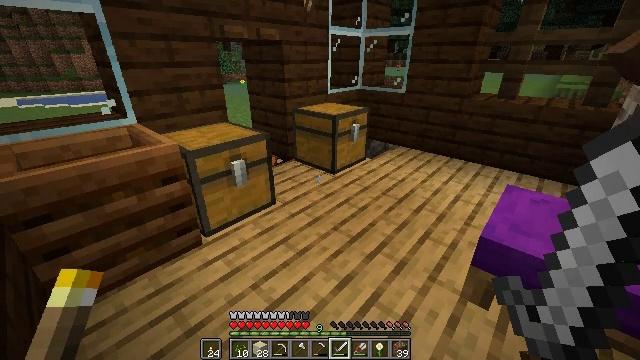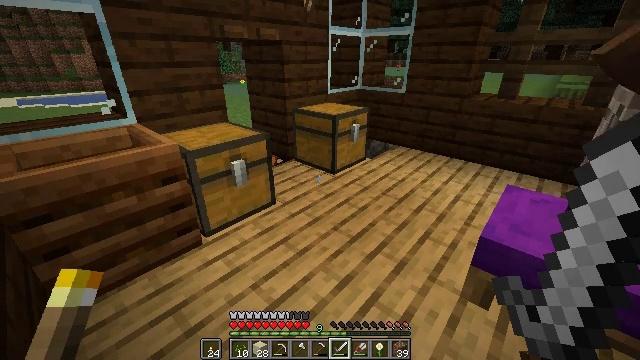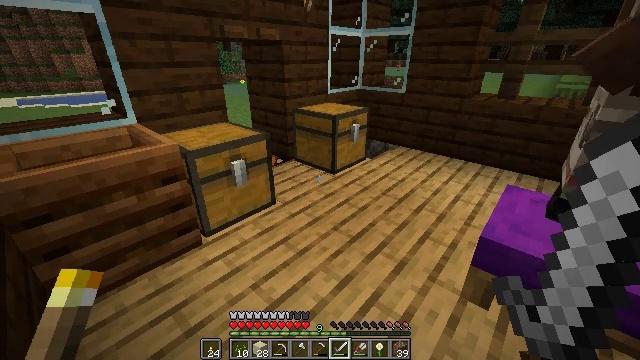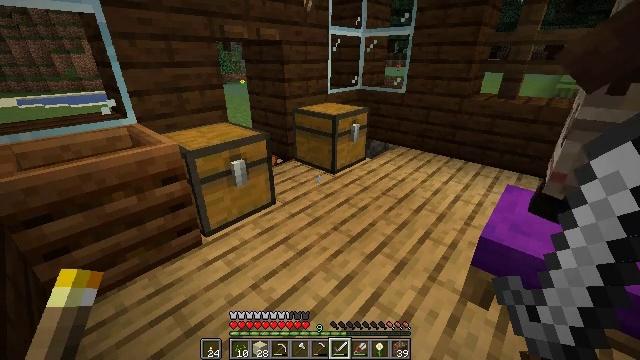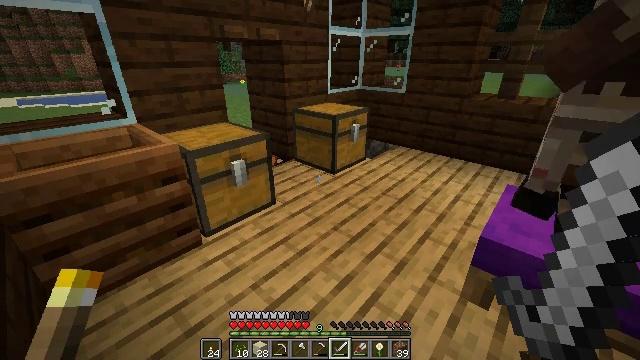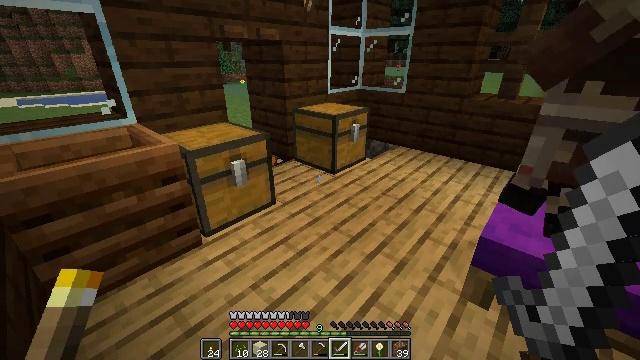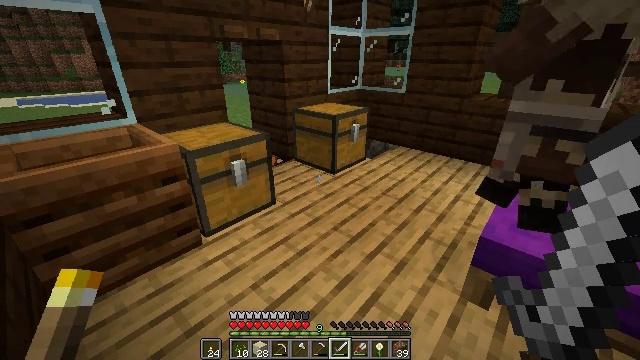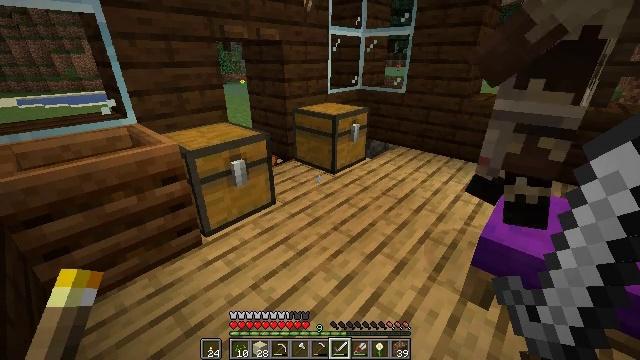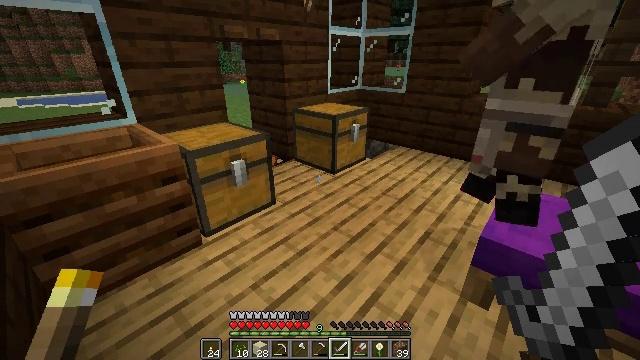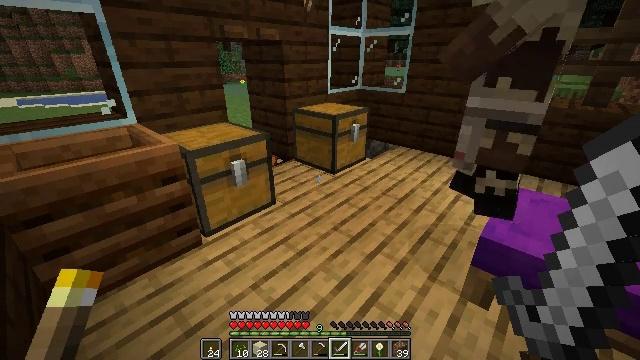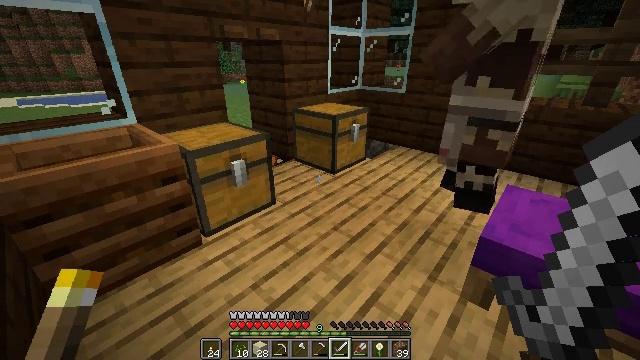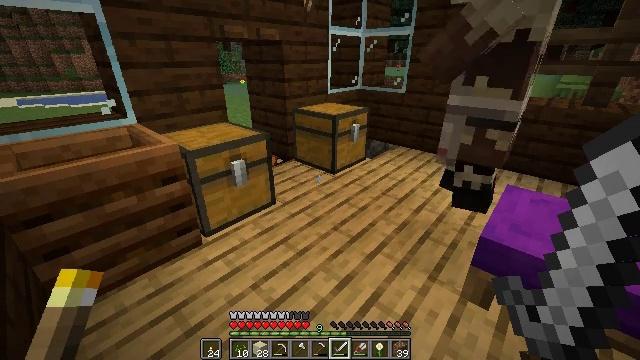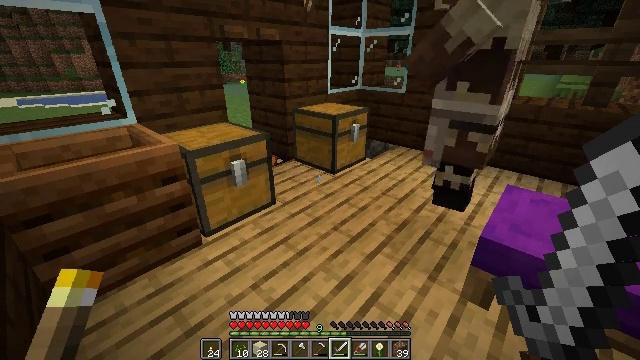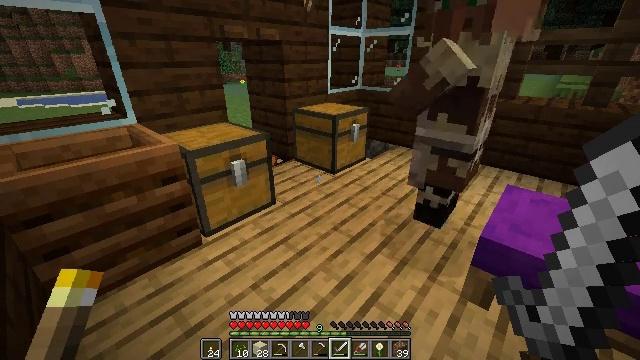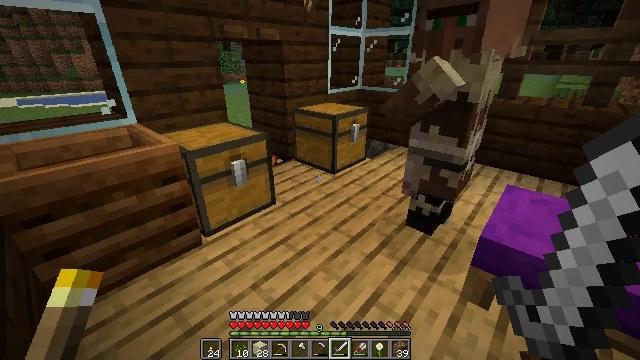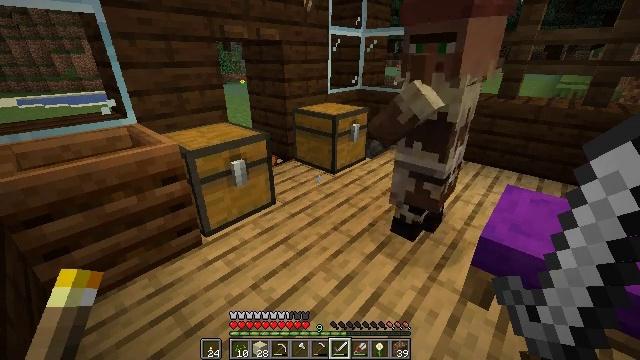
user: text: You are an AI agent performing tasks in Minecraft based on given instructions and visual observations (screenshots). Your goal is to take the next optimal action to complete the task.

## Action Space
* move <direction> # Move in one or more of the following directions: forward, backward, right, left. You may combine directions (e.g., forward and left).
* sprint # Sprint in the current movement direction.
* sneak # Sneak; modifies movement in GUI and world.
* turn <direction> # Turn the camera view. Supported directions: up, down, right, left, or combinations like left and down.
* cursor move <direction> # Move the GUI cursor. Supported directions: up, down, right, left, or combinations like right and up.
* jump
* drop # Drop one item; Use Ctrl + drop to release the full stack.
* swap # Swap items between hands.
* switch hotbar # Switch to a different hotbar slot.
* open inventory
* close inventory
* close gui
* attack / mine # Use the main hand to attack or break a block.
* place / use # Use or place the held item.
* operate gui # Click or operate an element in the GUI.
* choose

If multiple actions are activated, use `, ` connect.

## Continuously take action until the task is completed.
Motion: motion action
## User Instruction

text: Break the sand block.
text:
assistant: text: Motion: no_op
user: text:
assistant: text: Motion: no_op
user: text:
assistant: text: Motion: no_op
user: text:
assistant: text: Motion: no_op
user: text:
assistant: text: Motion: no_op
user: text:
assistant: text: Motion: no_op
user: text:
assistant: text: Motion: no_op
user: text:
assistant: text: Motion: no_op
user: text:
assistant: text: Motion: no_op
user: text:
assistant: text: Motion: no_op
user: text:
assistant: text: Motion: no_op
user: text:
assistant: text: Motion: no_op
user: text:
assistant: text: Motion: no_op
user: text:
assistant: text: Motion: no_op
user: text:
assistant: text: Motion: no_op
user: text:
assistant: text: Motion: no_op
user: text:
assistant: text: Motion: no_op
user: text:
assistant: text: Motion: no_op
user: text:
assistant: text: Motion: no_op
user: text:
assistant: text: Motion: no_op
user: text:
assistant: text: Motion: no_op
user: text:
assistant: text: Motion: no_op
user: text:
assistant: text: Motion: no_op
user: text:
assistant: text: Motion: no_op
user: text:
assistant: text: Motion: no_op
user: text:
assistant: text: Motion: no_op
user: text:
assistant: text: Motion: no_op
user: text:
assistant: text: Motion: no_op
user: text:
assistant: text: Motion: no_op
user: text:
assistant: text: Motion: no_op